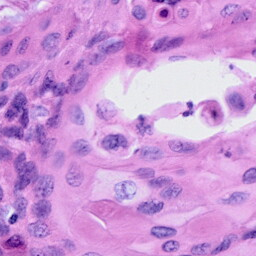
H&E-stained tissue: Cervix